Question: I have seen many tutorials about creating a parallax effect, however most of them seem to be with one image and a UITableView or using the accelerometer. I have failed to come accross a tutorial that shows how to do it using UIScrollView.
The effect I am looking for is seen in Yik Yak and Two Dots. Any tutorials/githubs around as I can't find them?
So looking for the objects to move acording to the scroll position.

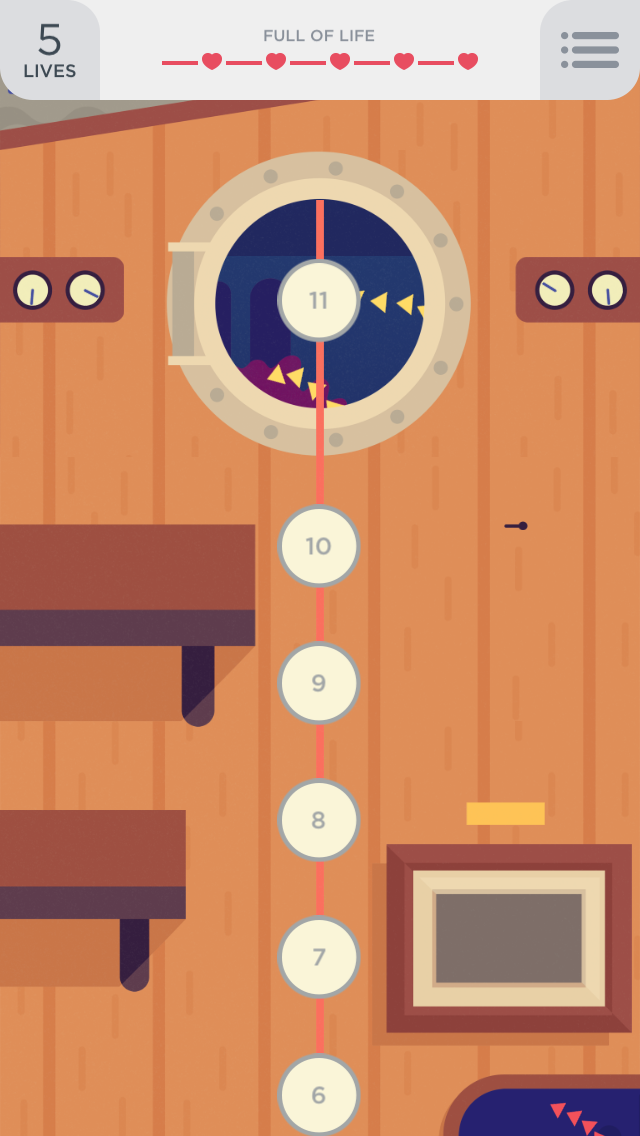
Answer: I achieved parallax in an UITableView with a single background image, but you might just loop through all your objects and use different factors depending how "deep" your view is.
This is just how it's done basically, but I'm pretty sure you'll be able to easily translate my code to your project:
'''
// of cause, you have to have your view controller as delegate for the scroll view
- (void)scrollViewDidScroll:(UIScrollView *)scrollView {
CGRect backgroundImageFrame = [_backgroundImageView frame];
backgroundImageFrame.origin.y -= (scrollView.contentOffset.y - _previousY) / 2.25;
// play around with different factors here to meet your needs here ^^^^
CGFloat scaledImageHeight = _backgroundImageView.image.size.height * _backgroundImageView.scaledImageSize.height;
CGFloat relativeImageY = _backgroundImageView.superview.frame.size.height - backgroundImageFrame.origin.y;
if ((scaledImageHeight - relativeImageY + 49) >= 0) {
// this is just a bit extra padding ^^
_previousY = scrollView.contentOffset.y;
[_backgroundImageView setFrame:backgroundImageFrame];
}
}
'''